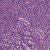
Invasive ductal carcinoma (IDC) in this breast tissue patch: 1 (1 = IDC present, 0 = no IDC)